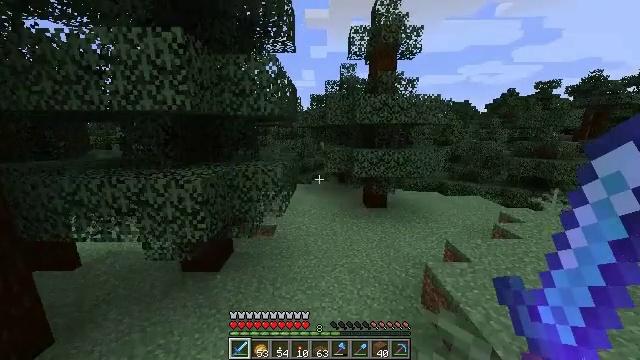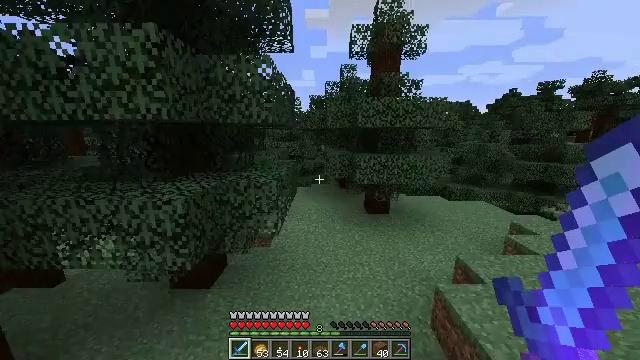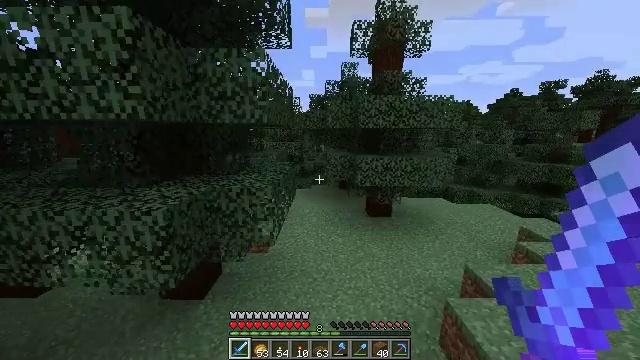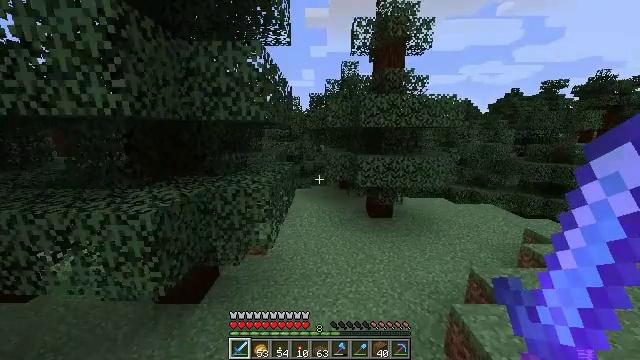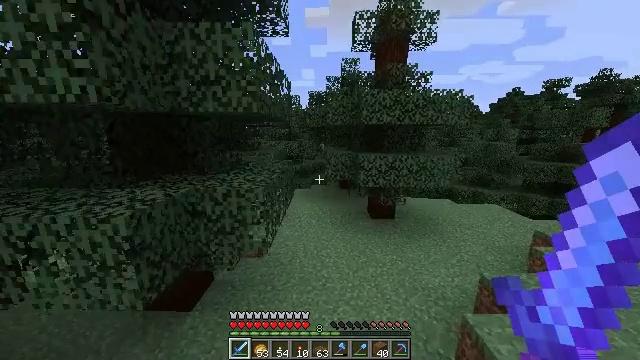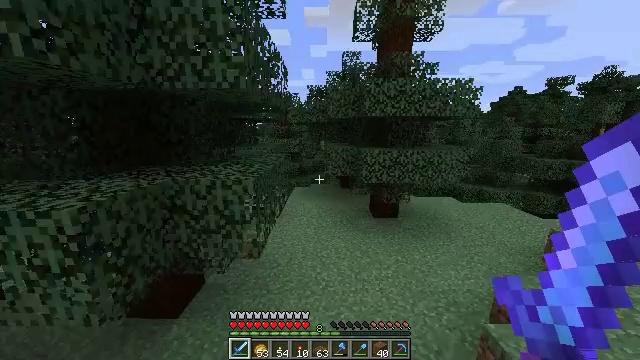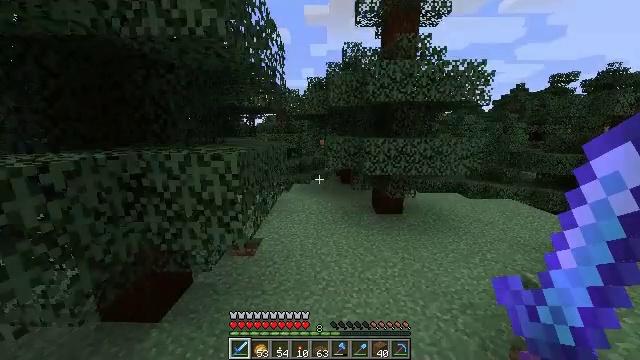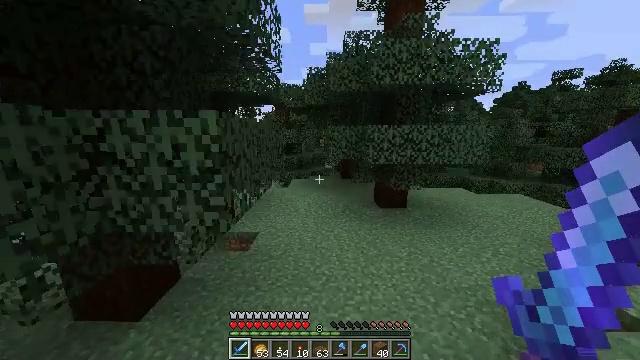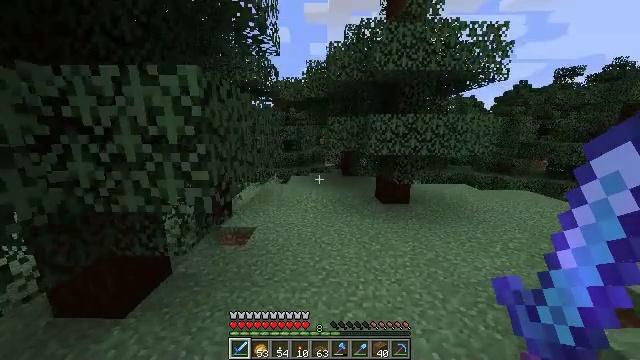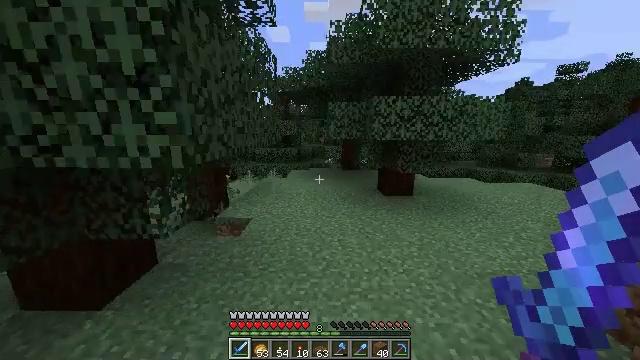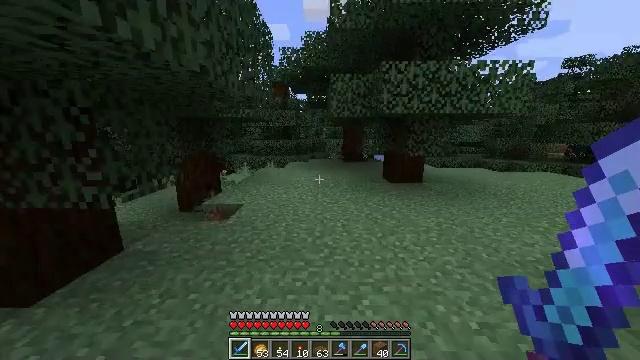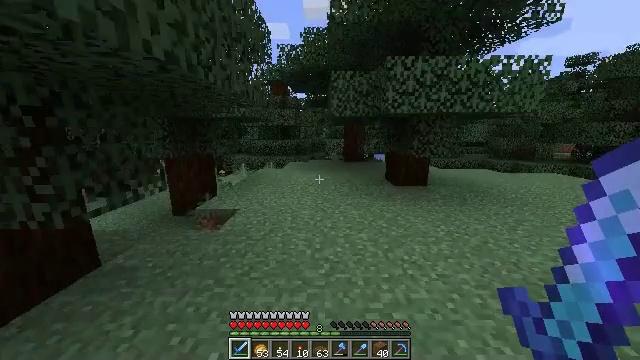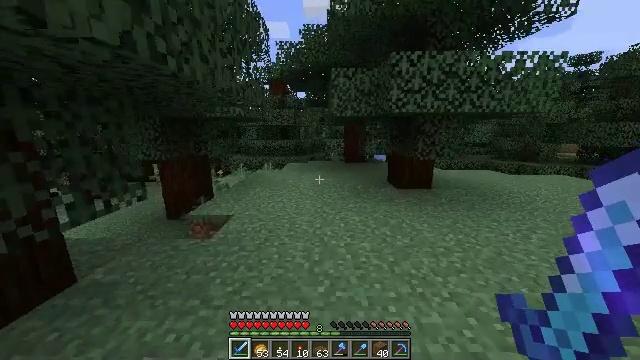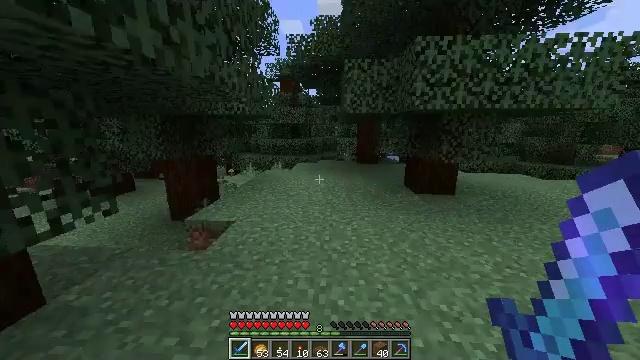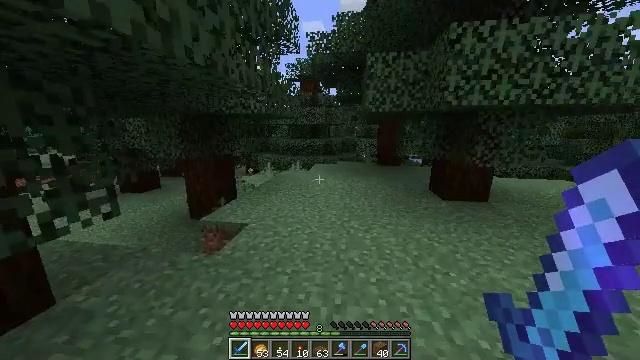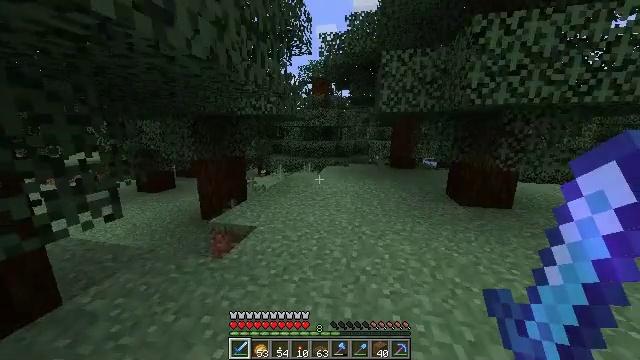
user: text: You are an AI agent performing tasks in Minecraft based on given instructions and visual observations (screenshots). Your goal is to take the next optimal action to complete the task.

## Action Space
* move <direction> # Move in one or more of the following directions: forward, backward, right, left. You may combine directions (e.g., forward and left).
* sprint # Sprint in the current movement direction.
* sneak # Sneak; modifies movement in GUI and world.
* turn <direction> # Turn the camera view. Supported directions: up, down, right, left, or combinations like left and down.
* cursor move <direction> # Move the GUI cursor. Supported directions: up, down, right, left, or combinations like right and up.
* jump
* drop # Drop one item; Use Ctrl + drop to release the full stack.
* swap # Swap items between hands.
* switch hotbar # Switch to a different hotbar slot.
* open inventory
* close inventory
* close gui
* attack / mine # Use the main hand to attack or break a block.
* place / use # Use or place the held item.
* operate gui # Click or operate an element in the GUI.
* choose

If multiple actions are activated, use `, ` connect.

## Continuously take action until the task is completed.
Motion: motion action
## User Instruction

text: Collect sugar cane near water sources.
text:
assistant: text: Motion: move forward, sprint, jump
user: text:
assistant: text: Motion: move forward, jump
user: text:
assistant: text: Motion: move forward, jump
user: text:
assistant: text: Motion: move forward, jump
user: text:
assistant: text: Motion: move forward, jump
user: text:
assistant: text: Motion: move forward
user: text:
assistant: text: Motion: move forward
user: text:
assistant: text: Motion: move forward, sprint
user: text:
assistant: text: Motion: move forward, sprint
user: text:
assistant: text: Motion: move forward, sprint
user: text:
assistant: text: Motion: move forward, sprint
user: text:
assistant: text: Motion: move forward
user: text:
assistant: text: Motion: move forward, turn left
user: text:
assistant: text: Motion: move forward, sprint, turn left
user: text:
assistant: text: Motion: move forward, sprint, turn left
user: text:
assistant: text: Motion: move forward, sprint, turn left
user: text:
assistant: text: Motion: move forward, sprint, turn left
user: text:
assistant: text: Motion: move forward
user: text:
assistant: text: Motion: move forward
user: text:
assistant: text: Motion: move forward, sprint
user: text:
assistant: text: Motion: move forward, sprint
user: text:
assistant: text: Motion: move forward, sprint
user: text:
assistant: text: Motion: move forward, sprint
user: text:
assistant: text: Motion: move forward, sprint
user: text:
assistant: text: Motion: move forward
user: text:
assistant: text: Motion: move forward
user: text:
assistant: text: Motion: move forward, sprint
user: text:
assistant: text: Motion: move forward, sprint
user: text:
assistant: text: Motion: move forward, sprint
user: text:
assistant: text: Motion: move forward, sprint